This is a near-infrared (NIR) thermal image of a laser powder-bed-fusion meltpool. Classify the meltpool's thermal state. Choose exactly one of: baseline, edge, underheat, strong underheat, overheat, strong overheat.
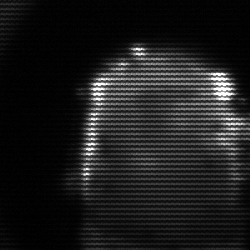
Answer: baseline